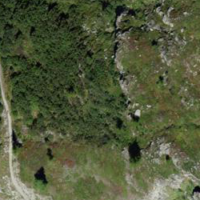
EUNIS habitat code: 31
Species observed at this site:
Rhodiola rosea
Cryptogramma crispa